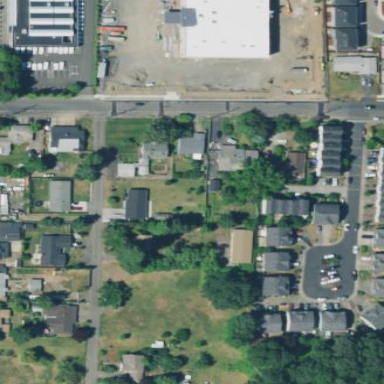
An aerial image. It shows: Single-family residential area.